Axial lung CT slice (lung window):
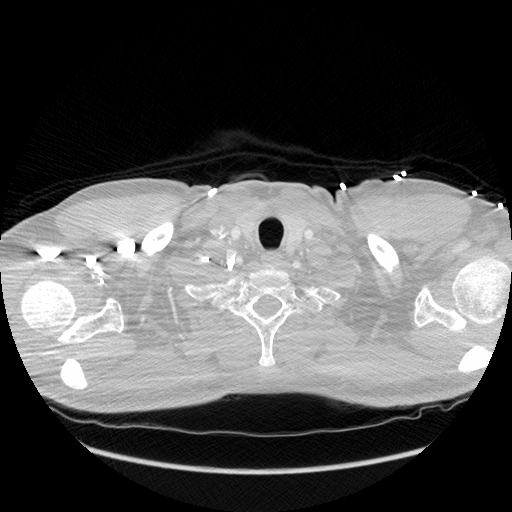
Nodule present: no